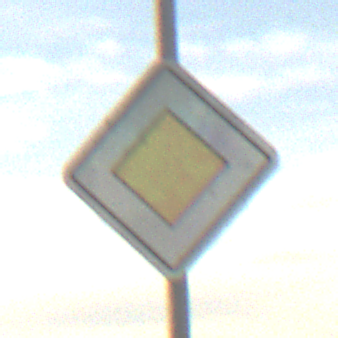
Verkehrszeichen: Vorfahrtsstrasse
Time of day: SunriseSunset
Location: Outdoor (Nature)
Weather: PartlyCloudy
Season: NotSpecified
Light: Natural